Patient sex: F
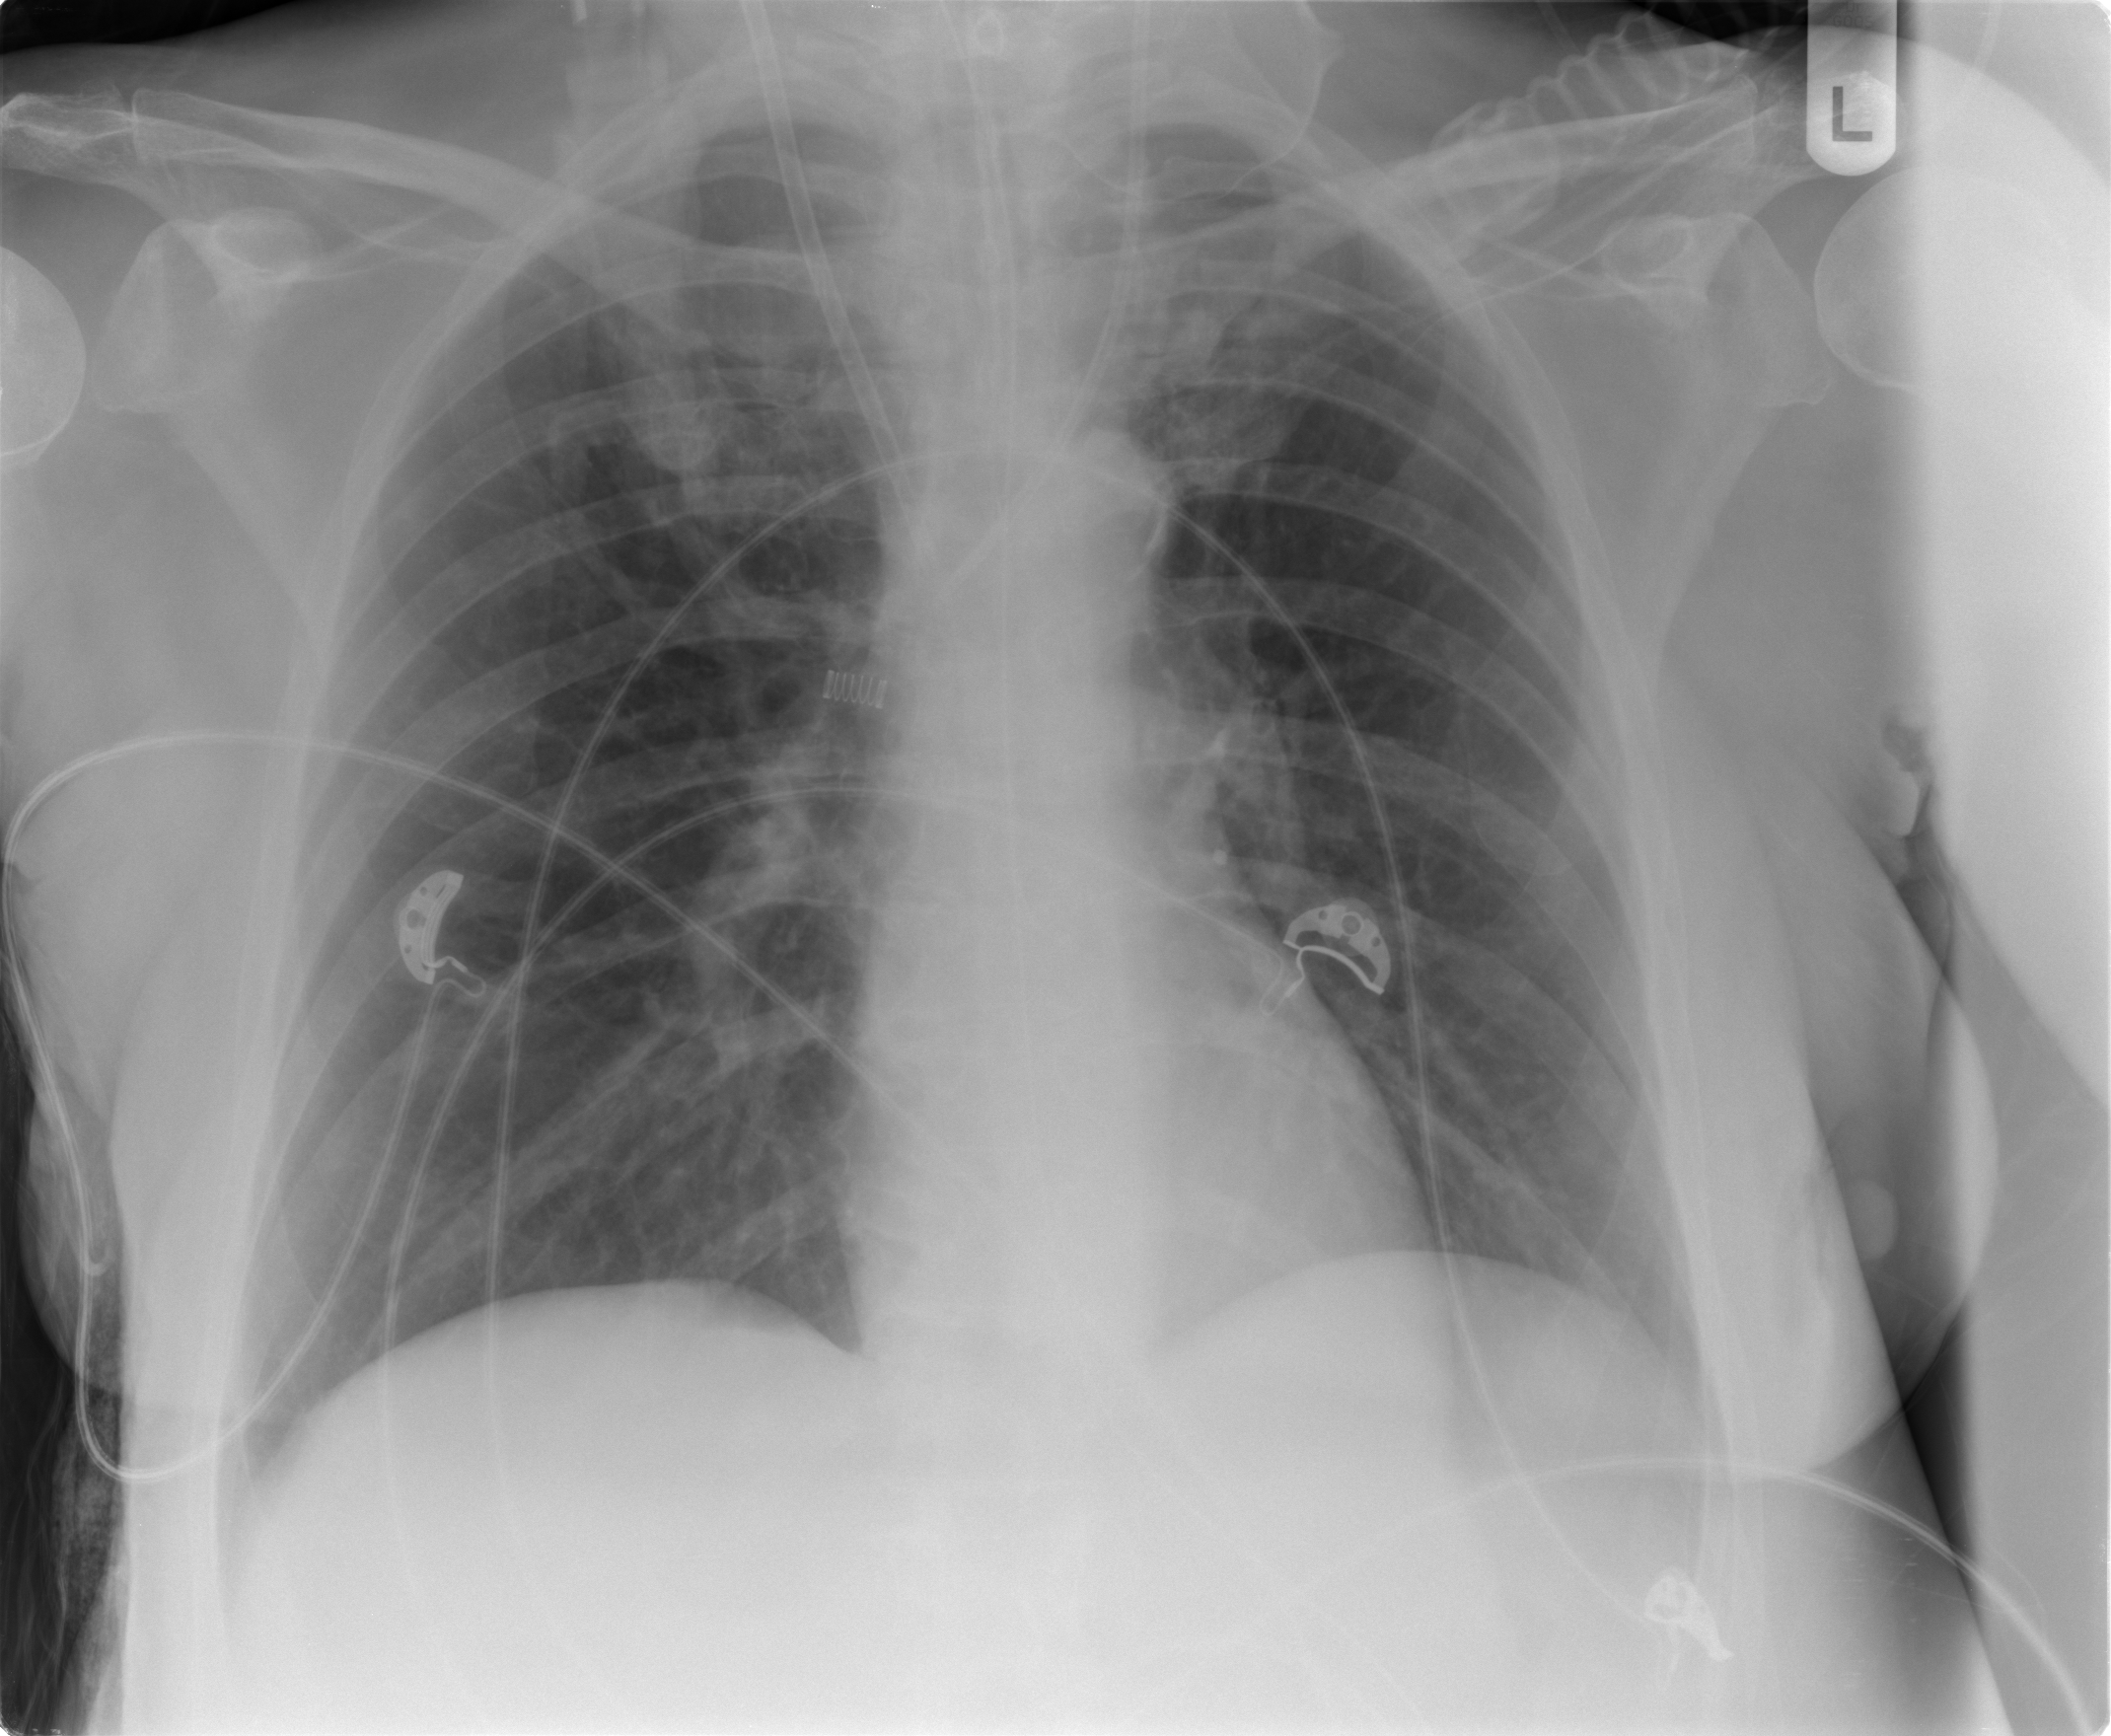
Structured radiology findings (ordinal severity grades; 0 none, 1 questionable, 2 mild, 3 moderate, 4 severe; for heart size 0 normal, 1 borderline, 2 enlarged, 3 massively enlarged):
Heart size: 0
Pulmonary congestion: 1
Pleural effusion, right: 0
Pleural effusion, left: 0
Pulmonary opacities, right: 0
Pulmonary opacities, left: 0
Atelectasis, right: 0
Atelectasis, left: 0